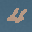
Label: 4